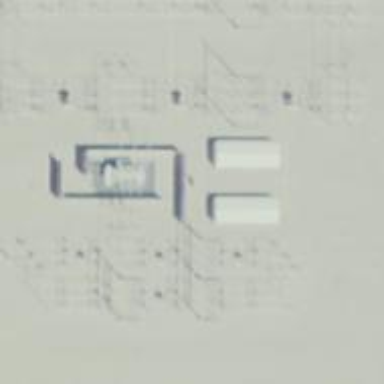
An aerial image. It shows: Switch for power supply.